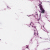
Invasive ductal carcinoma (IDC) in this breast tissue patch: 0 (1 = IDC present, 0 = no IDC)